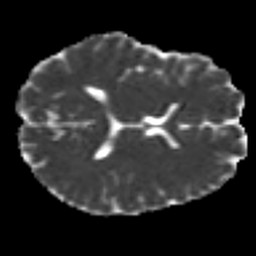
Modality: MD
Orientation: axial
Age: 29
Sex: female
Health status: ill
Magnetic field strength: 3 T
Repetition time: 9 s
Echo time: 0.093 s